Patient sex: M
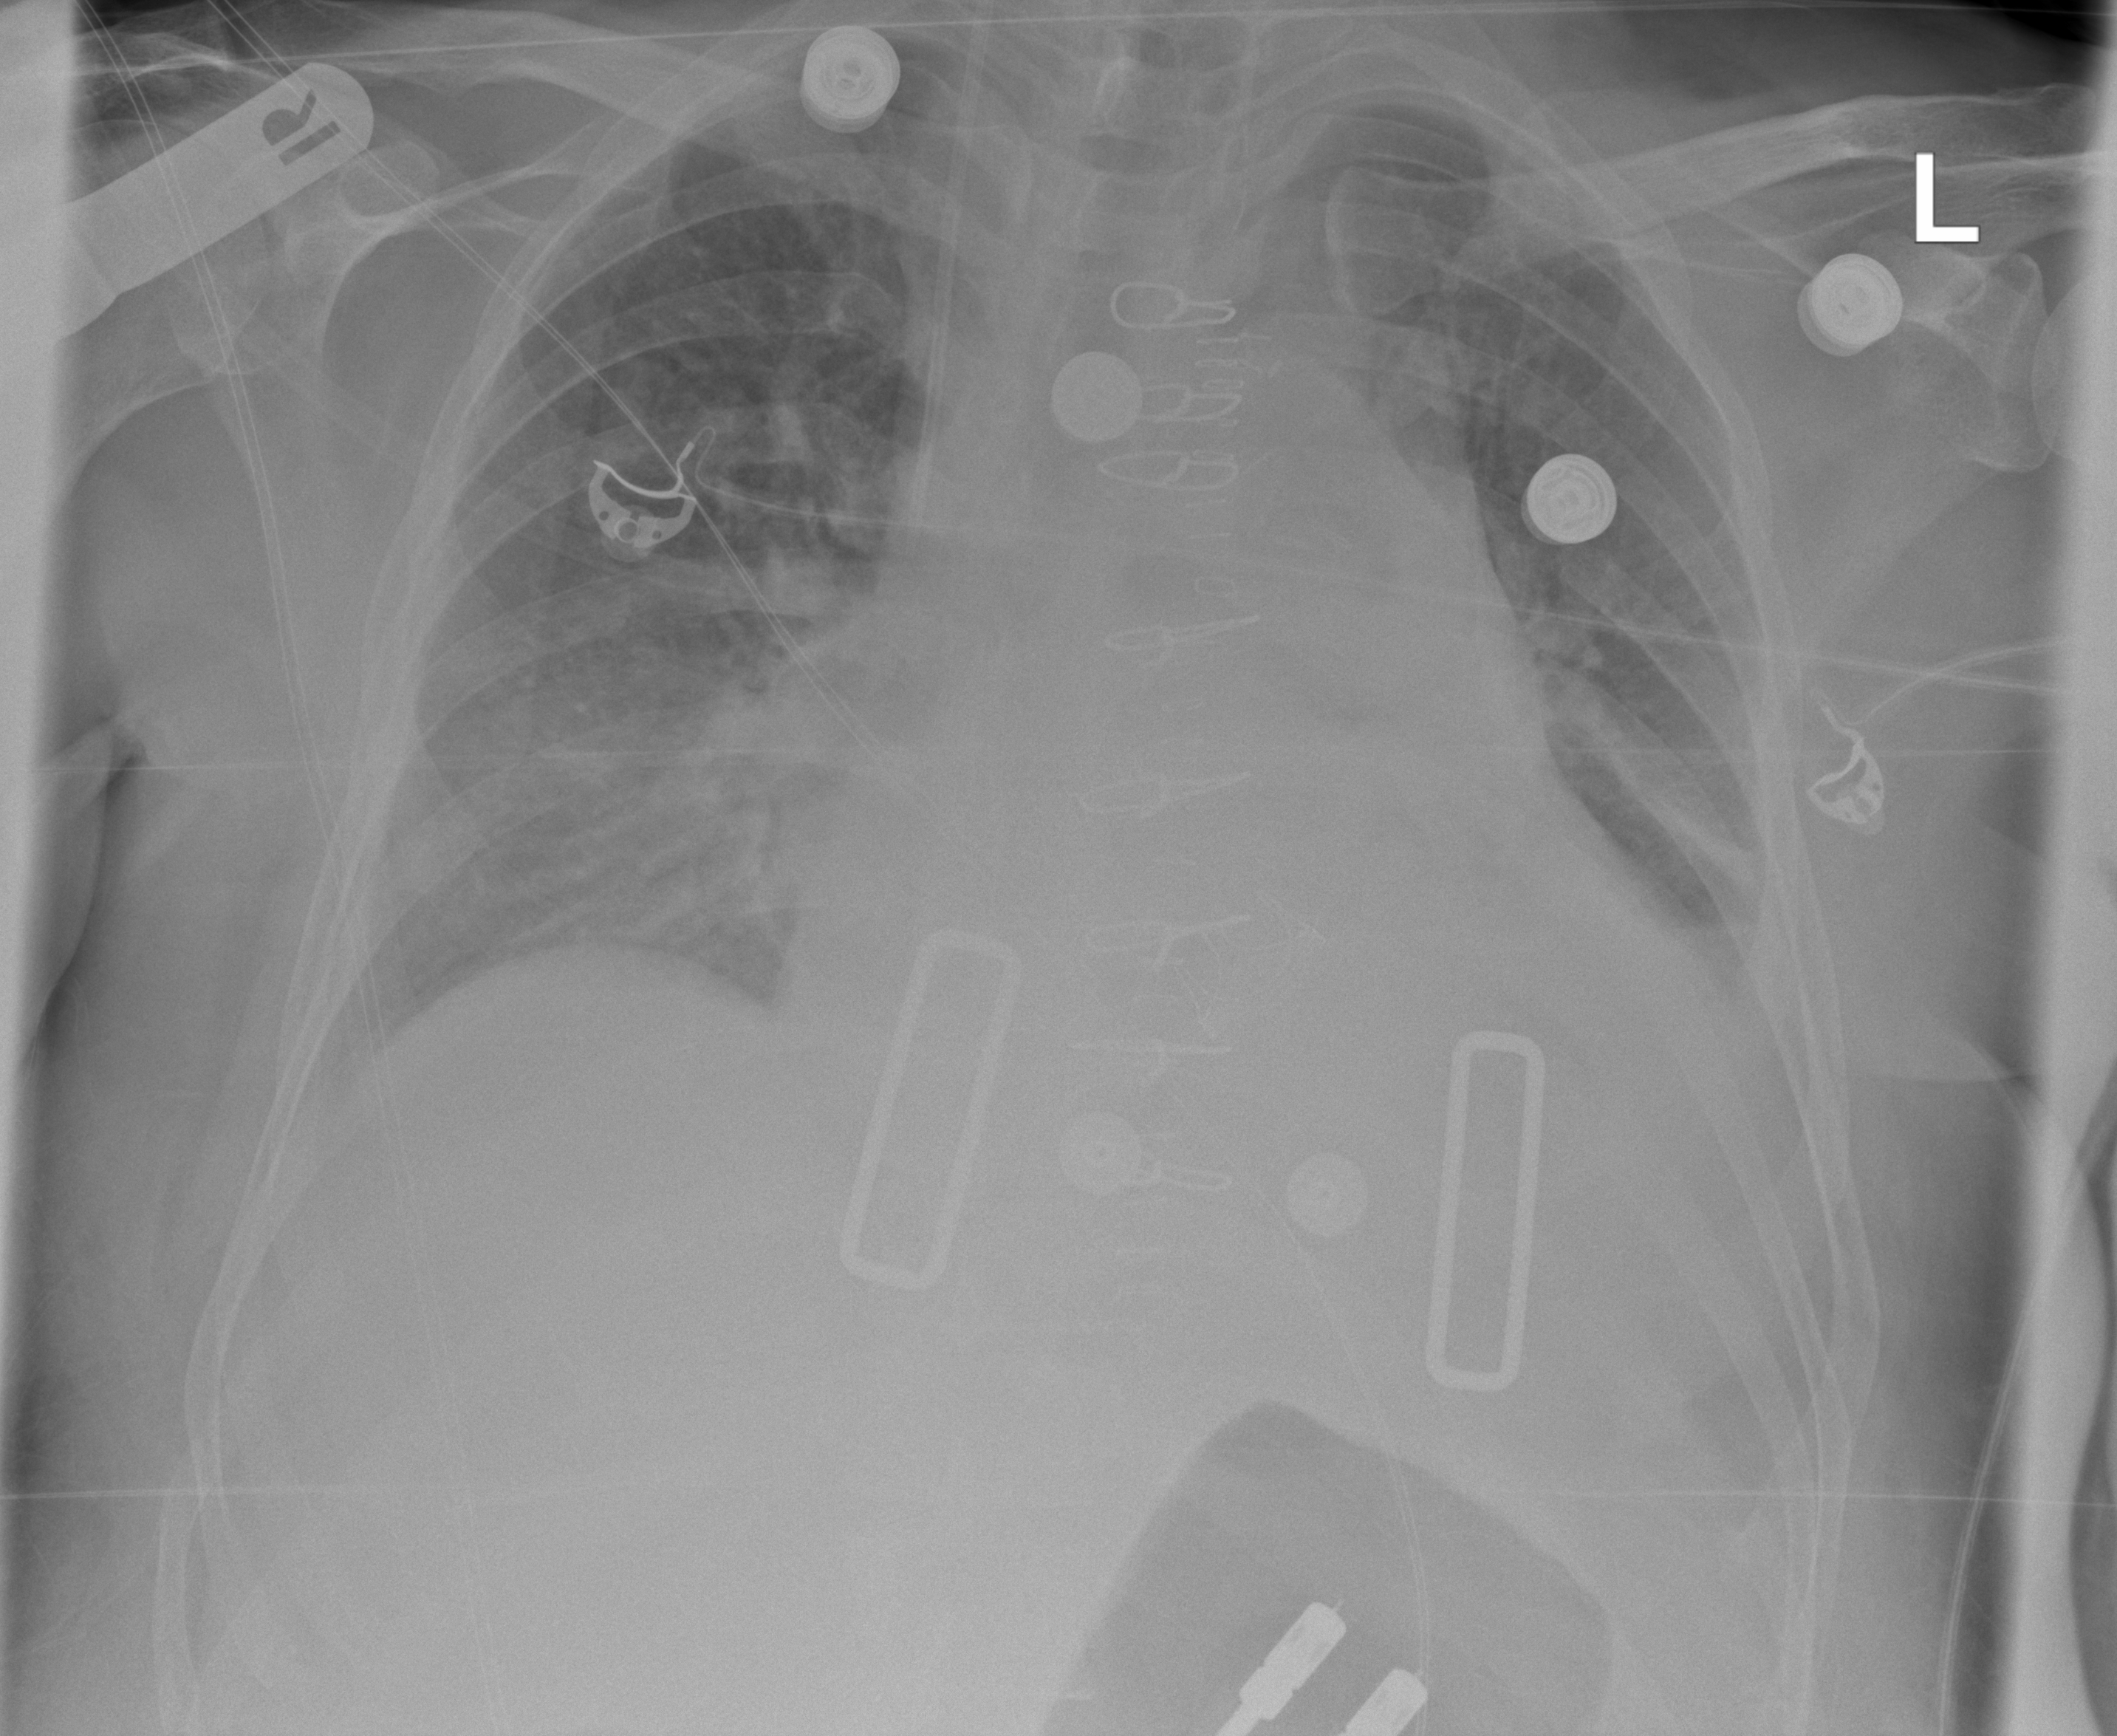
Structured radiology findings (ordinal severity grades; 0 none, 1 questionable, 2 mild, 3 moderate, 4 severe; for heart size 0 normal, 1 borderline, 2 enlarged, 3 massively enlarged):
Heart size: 2
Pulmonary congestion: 1
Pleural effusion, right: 2
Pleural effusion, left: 2
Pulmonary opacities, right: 2
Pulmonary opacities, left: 2
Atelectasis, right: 2
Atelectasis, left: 2